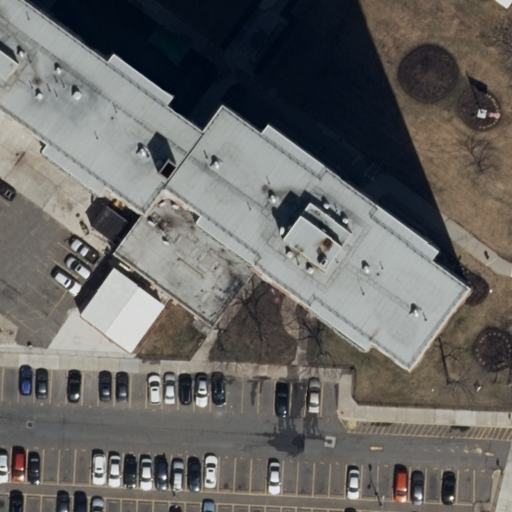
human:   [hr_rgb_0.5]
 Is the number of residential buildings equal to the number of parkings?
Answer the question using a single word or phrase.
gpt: yes

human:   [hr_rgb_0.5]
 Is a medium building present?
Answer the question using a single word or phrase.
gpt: no

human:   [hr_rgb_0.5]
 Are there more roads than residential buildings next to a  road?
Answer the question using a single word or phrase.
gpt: yes

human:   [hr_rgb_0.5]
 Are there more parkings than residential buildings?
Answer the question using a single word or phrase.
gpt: no

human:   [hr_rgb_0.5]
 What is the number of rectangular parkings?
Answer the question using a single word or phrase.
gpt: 0

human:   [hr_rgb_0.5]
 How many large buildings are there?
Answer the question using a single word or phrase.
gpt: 1

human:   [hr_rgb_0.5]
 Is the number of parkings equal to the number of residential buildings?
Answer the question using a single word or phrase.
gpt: yes

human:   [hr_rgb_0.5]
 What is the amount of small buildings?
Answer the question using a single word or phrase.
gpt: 0

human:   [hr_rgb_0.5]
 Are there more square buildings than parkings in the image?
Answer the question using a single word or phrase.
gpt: no

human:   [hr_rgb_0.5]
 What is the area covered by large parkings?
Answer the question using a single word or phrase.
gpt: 4679m2

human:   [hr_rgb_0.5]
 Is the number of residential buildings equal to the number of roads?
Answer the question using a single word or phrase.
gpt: no

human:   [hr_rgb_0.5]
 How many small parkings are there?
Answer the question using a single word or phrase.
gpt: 0

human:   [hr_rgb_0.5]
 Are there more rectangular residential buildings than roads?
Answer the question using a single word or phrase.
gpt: no

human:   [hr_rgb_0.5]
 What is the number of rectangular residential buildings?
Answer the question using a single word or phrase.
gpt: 0

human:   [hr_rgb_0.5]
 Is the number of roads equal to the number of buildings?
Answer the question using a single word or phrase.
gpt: no

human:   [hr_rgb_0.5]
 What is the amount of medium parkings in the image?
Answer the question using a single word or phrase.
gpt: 0

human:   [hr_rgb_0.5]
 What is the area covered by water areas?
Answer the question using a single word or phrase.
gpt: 0m2

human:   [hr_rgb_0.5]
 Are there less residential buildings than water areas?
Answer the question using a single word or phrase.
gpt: no

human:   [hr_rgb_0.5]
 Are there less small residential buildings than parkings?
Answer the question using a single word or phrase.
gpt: yes

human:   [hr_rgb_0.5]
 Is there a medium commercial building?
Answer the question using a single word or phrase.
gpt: no

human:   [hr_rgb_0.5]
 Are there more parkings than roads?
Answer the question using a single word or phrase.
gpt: no

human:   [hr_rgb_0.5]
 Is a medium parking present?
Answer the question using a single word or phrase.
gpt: no

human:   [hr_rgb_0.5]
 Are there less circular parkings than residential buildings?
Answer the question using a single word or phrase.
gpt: yes

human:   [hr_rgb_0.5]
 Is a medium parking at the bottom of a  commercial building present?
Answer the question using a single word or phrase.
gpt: no

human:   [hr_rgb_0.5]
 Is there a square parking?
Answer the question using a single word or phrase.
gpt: no

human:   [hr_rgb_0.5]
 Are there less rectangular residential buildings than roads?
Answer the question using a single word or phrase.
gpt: yes

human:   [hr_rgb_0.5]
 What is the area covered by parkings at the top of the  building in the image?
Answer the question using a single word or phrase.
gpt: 0m2

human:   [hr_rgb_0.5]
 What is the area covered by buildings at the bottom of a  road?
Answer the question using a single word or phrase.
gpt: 0m2

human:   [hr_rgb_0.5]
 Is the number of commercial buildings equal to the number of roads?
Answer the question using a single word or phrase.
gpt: no

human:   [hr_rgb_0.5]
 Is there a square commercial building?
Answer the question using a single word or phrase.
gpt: no

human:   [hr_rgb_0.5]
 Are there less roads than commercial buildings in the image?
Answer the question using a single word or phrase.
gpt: no

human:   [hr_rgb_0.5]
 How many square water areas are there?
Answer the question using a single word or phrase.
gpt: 0

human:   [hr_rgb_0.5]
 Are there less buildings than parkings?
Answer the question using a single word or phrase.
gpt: no

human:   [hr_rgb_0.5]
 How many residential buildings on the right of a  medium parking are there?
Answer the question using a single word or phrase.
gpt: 0

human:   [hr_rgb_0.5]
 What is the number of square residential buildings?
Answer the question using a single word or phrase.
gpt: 0

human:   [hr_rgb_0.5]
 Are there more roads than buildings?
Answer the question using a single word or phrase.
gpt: yes